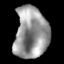
Tissue: lung
Cell type: T cells
Senescence score: 0.1685
Nuclear area (px): 1690
Mean DAPI intensity: 151.418